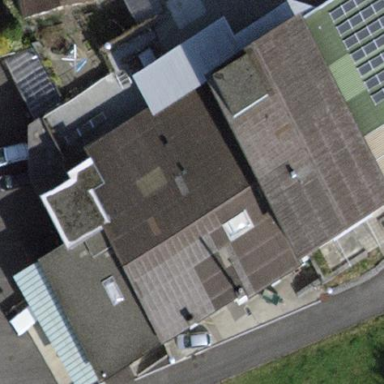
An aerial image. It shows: Commercial building.